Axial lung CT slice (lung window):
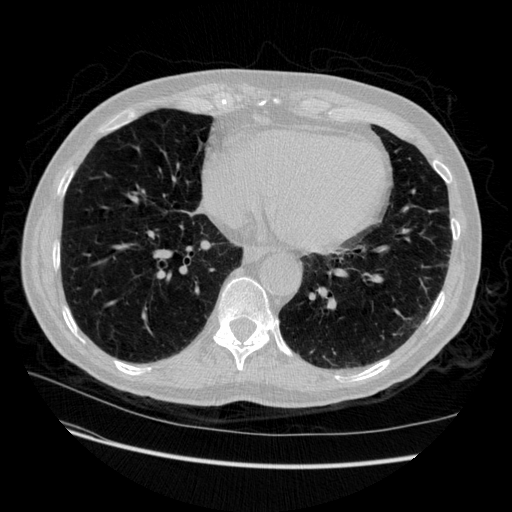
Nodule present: no